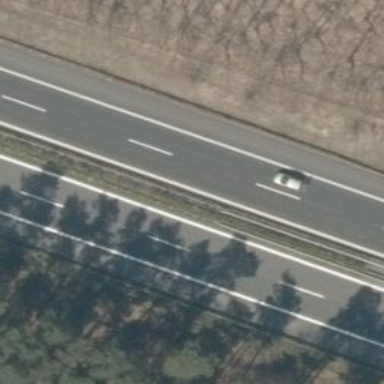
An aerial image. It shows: Asphalt motorway.